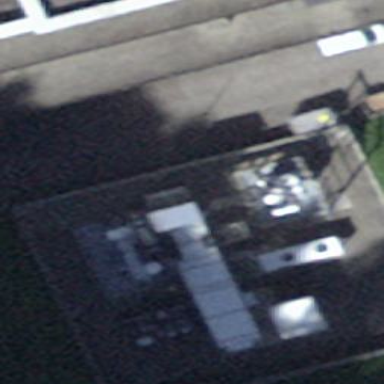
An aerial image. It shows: Switchgear related to power.